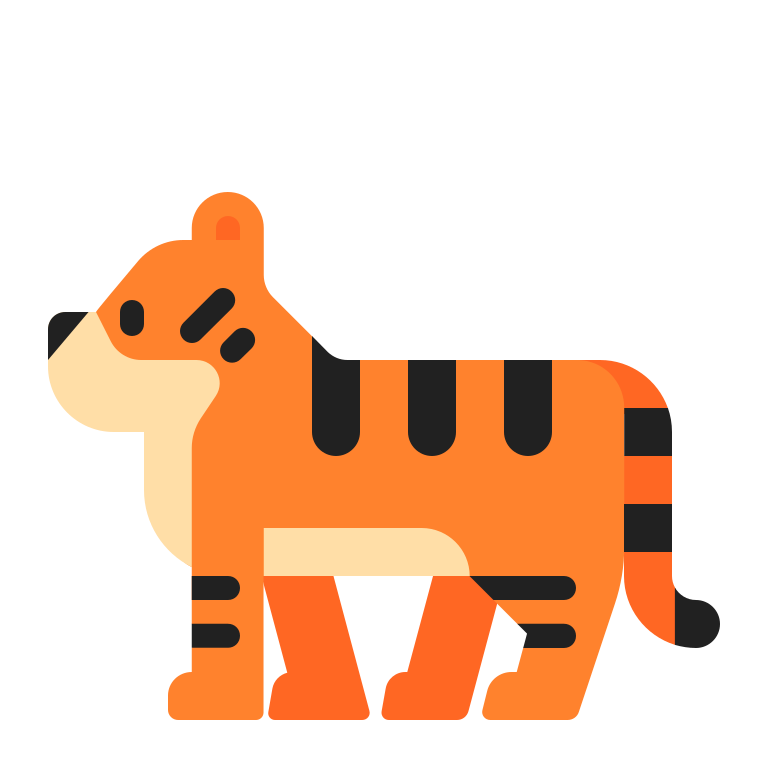
tiger flat